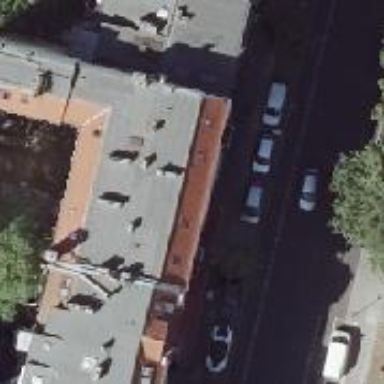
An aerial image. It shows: Greengrocer shop.